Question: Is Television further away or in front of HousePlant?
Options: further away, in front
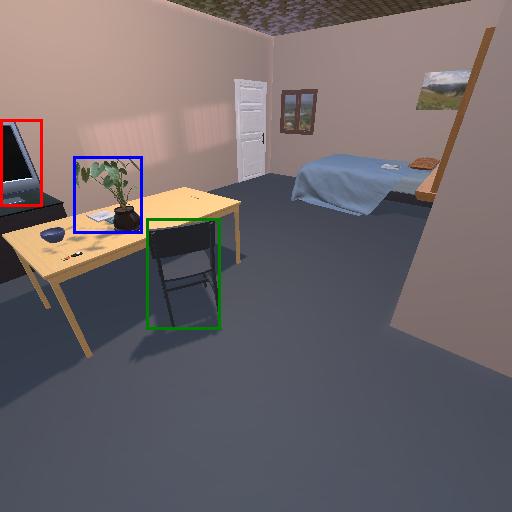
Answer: further away